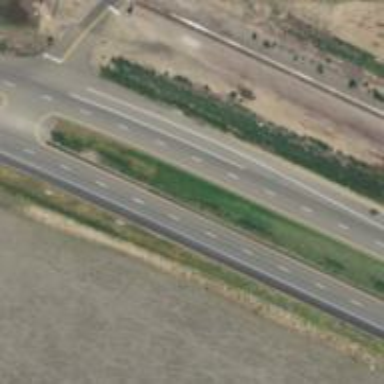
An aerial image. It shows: Trunk highway.